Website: lowes
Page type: cart
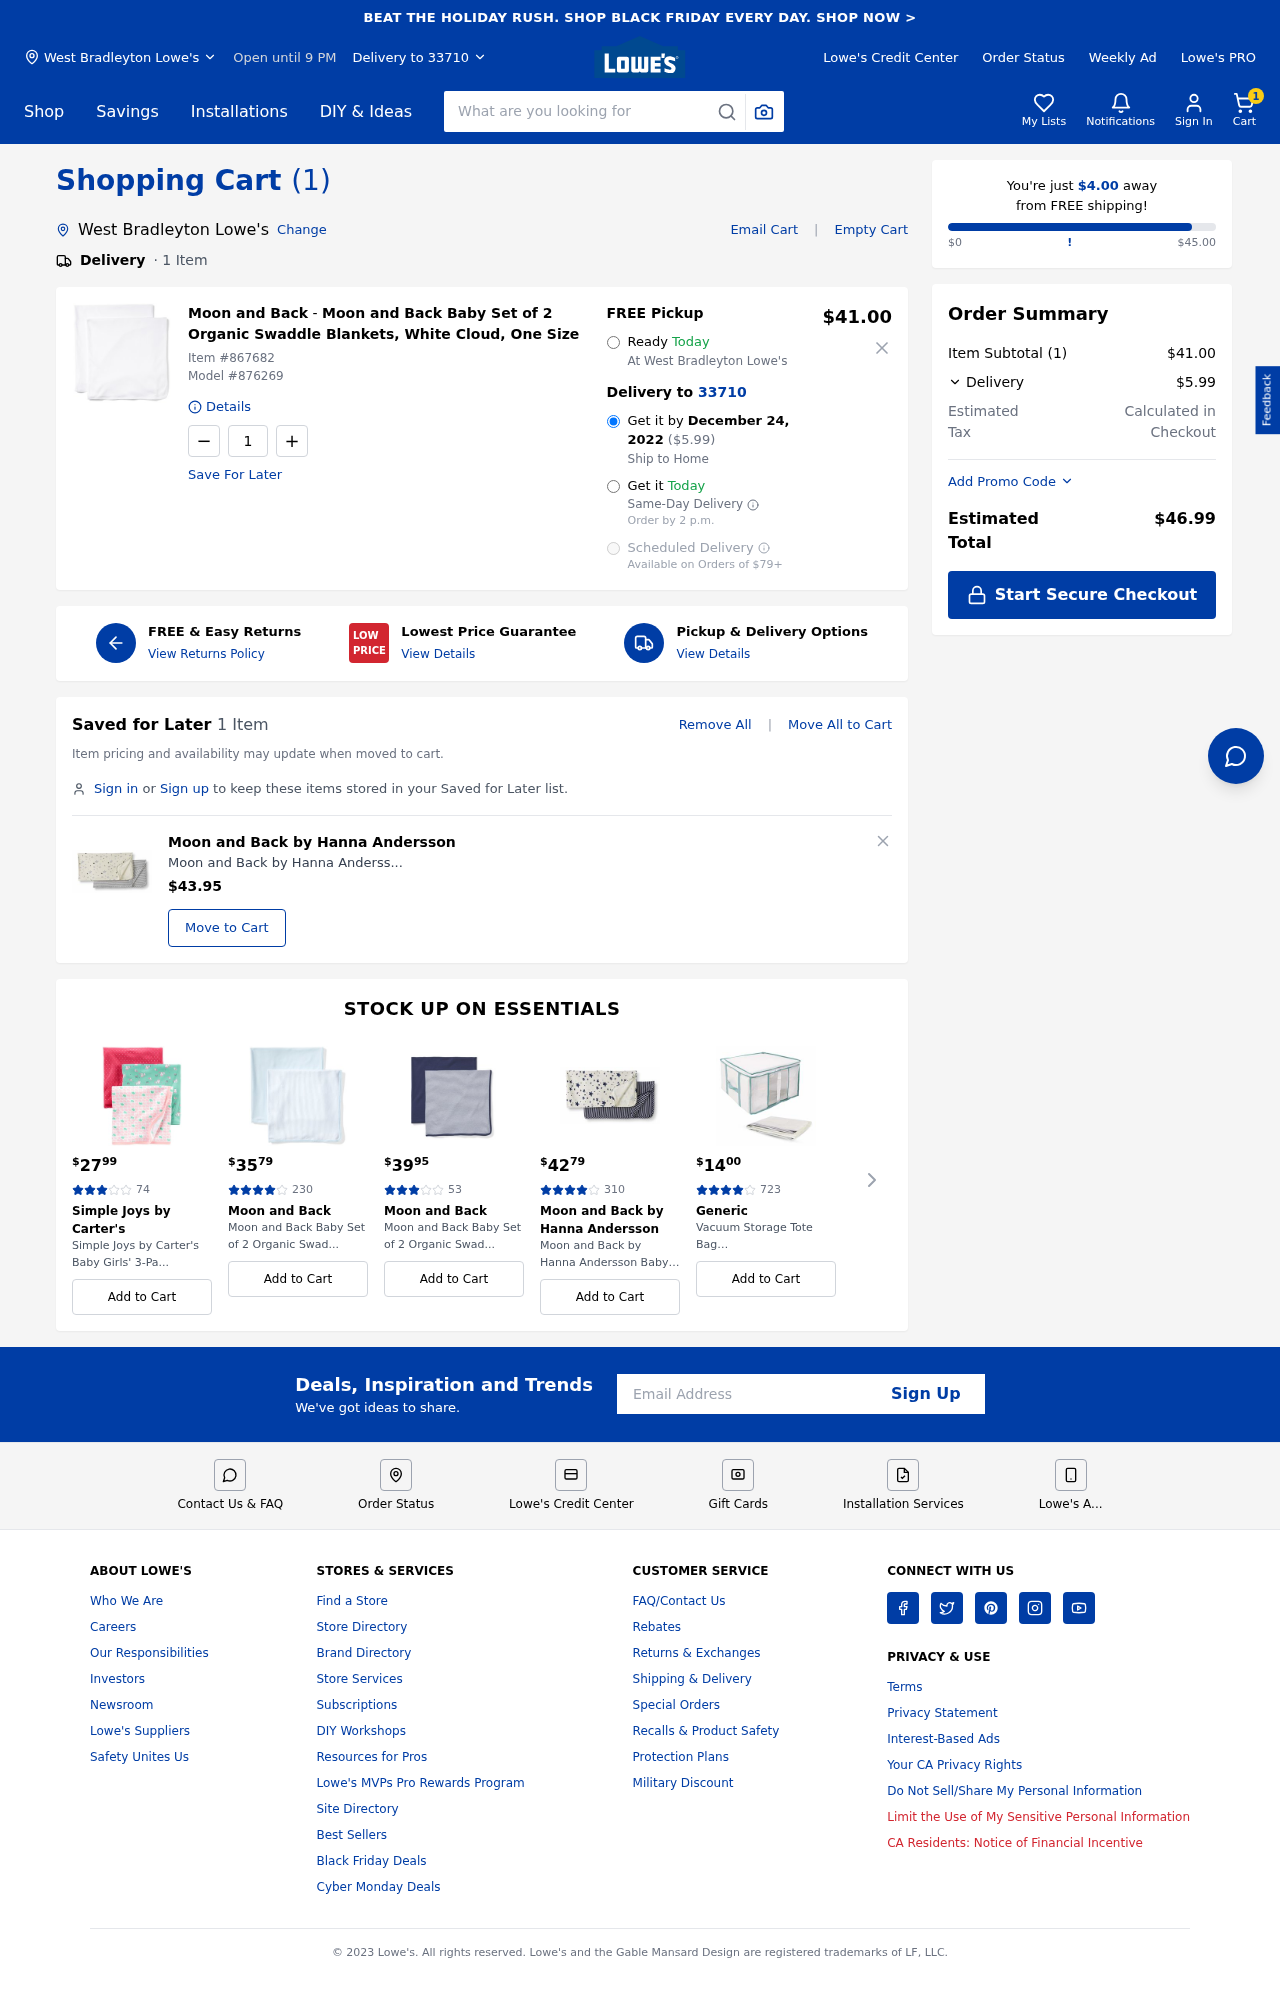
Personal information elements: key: PII_CITY
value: West Bradleyton Lowe's
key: PII_EMAIL
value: misty.moody@yahoo.com
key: PII_POSTCODE
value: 33710
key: PII_CITY2
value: West Bradleyton Lowe's
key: PII_CITY3
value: West Bradleyton
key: PII_POSTCODE_FULL
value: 33710
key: PII_POSTCODE_NUMERIC
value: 33710
Product elements: key: PRODUCT1_BRAND
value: Moon and Back
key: PRODUCT1_NAME
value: Moon and Back Baby Set of 2 Organic Swaddle Blankets, White Cloud, One Size
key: PRODUCT1_PRICE
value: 41
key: PRODUCT1_QUANTITY
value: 1
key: PRODUCT2_BRAND
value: Moon and Back by Hanna Andersson
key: PRODUCT2_NAME
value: Moon and Back by Hanna Andersson Unisex Baby 2-Pack Organic Swaddle Blanket
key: PRODUCT2_PRICE
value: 43.95
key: PRODUCT1_ITEM_NUMBER
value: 867682
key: PRODUCT1_MODEL_NUMBER
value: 876269
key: PRODUCT3_PRICE
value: $2799
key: PRODUCT3_NUM_RATINGS
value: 74
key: PRODUCT3_BRAND
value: Simple Joys by Carter's
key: PRODUCT3_NAME
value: Simple Joys by Carter's Baby Girls' 3-Pa...
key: PRODUCT4_PRICE
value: $3579
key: PRODUCT4_NUM_RATINGS
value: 230
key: PRODUCT4_BRAND
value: Moon and Back
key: PRODUCT4_NAME
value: Moon and Back Baby Set of 2 Organic Swad...
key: PRODUCT5_PRICE
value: $3995
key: PRODUCT5_NUM_RATINGS
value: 53
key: PRODUCT5_BRAND
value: Moon and Back
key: PRODUCT5_NAME
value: Moon and Back Baby Set of 2 Organic Swad...
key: PRODUCT6_PRICE
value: $4279
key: PRODUCT6_NUM_RATINGS
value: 310
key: PRODUCT6_BRAND
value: Moon and Back by Hanna Andersson
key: PRODUCT6_NAME
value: Moon and Back by Hanna Andersson Baby 2-...
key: PRODUCT7_PRICE
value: $1400
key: PRODUCT7_NUM_RATINGS
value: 723
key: PRODUCT7_BRAND
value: Generic
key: PRODUCT7_NAME
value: Vacuum Storage Tote Bag (42x40x25cm),Cub...
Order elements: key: ORDER_NUM_ITEMS
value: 1
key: ORDER_DELIVERY_DATE
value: December 24, 2022
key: ORDER_SHIPPING_COST2
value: $5.99
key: ORDER_SHIPPING_AWAY
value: $4.00
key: ORDER_SUBTOTAL
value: $41.00
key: ORDER_SHIPPING_COST
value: $5.99
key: ORDER_TOTAL
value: $46.99
Search elements: key: HEADER_SEARCH
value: What are you looking for
Other elements: key: SAVED_NUM_ITEMS
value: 1 Item